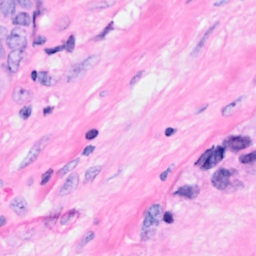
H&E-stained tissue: Breast